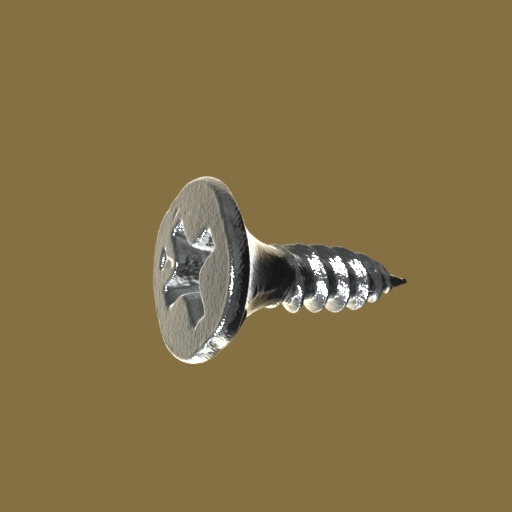
Label: screw